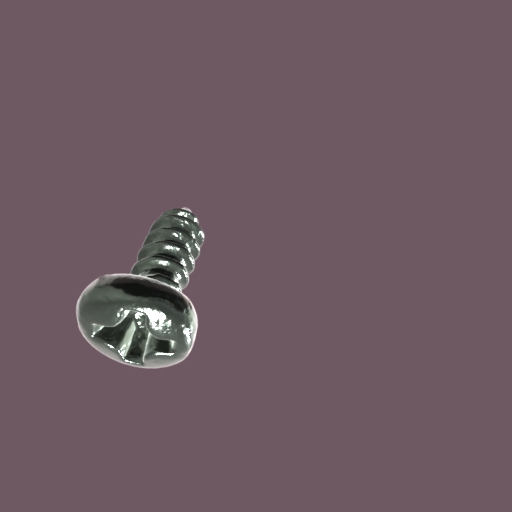
Label: screw